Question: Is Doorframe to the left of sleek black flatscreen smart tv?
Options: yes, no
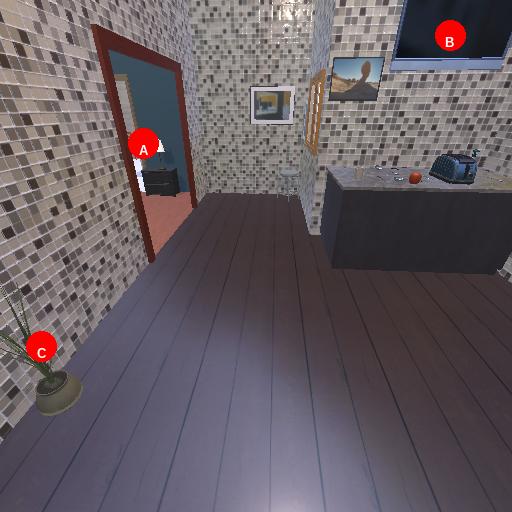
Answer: yes